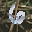
Label: 6